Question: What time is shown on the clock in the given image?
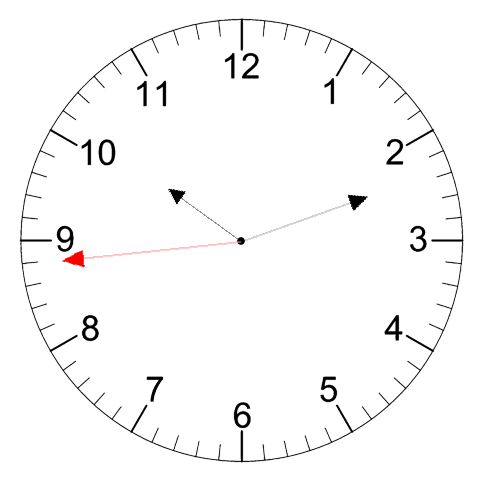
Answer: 10:11:44